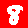
Digit: 8